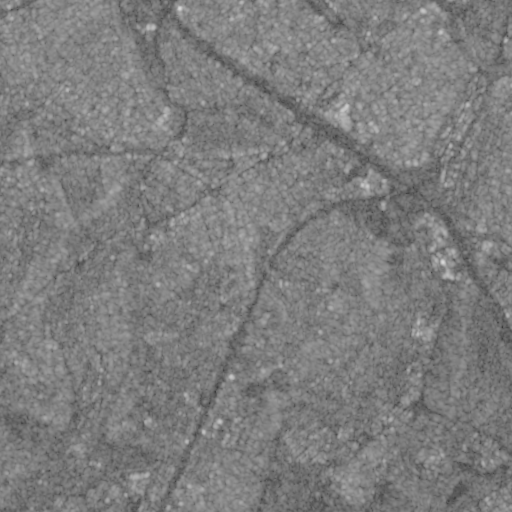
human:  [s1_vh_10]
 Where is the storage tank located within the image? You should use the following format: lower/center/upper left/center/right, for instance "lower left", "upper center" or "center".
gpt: The storage tank is located in the upper right of the image.
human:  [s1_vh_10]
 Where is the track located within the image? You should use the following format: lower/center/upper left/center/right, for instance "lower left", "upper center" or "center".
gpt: The track is located in the lower right of the image.
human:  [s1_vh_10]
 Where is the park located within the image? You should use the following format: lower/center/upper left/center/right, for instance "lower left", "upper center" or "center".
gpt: There is no park in the image.

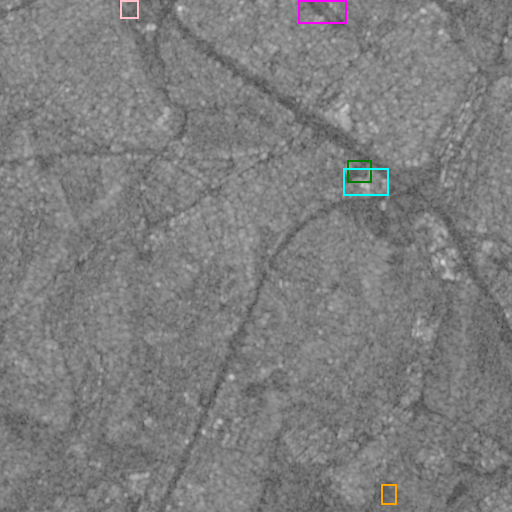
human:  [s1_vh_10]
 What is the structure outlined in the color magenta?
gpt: The structure outlined in magenta is a park.
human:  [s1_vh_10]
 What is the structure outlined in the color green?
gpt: The structure outlined in green is a parking lot.
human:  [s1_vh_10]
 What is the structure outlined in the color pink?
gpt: The structure outlined in pink is a power substation.
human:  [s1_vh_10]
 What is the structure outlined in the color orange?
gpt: The structure outlined in orange is a track.
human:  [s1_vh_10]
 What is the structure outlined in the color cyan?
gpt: The structure outlined in cyan is a building.
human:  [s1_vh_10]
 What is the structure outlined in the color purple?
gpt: There is no purple outline.